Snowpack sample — Loveland Pass, Silver Plume, Colorado, USA (2/11/26, 12:00 PM MST)
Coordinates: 39.663, -105.886
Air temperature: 35 °F
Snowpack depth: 82 cm
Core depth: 40 cm
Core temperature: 23 °F
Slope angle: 13°, slope face: 12°
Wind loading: high
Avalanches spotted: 1
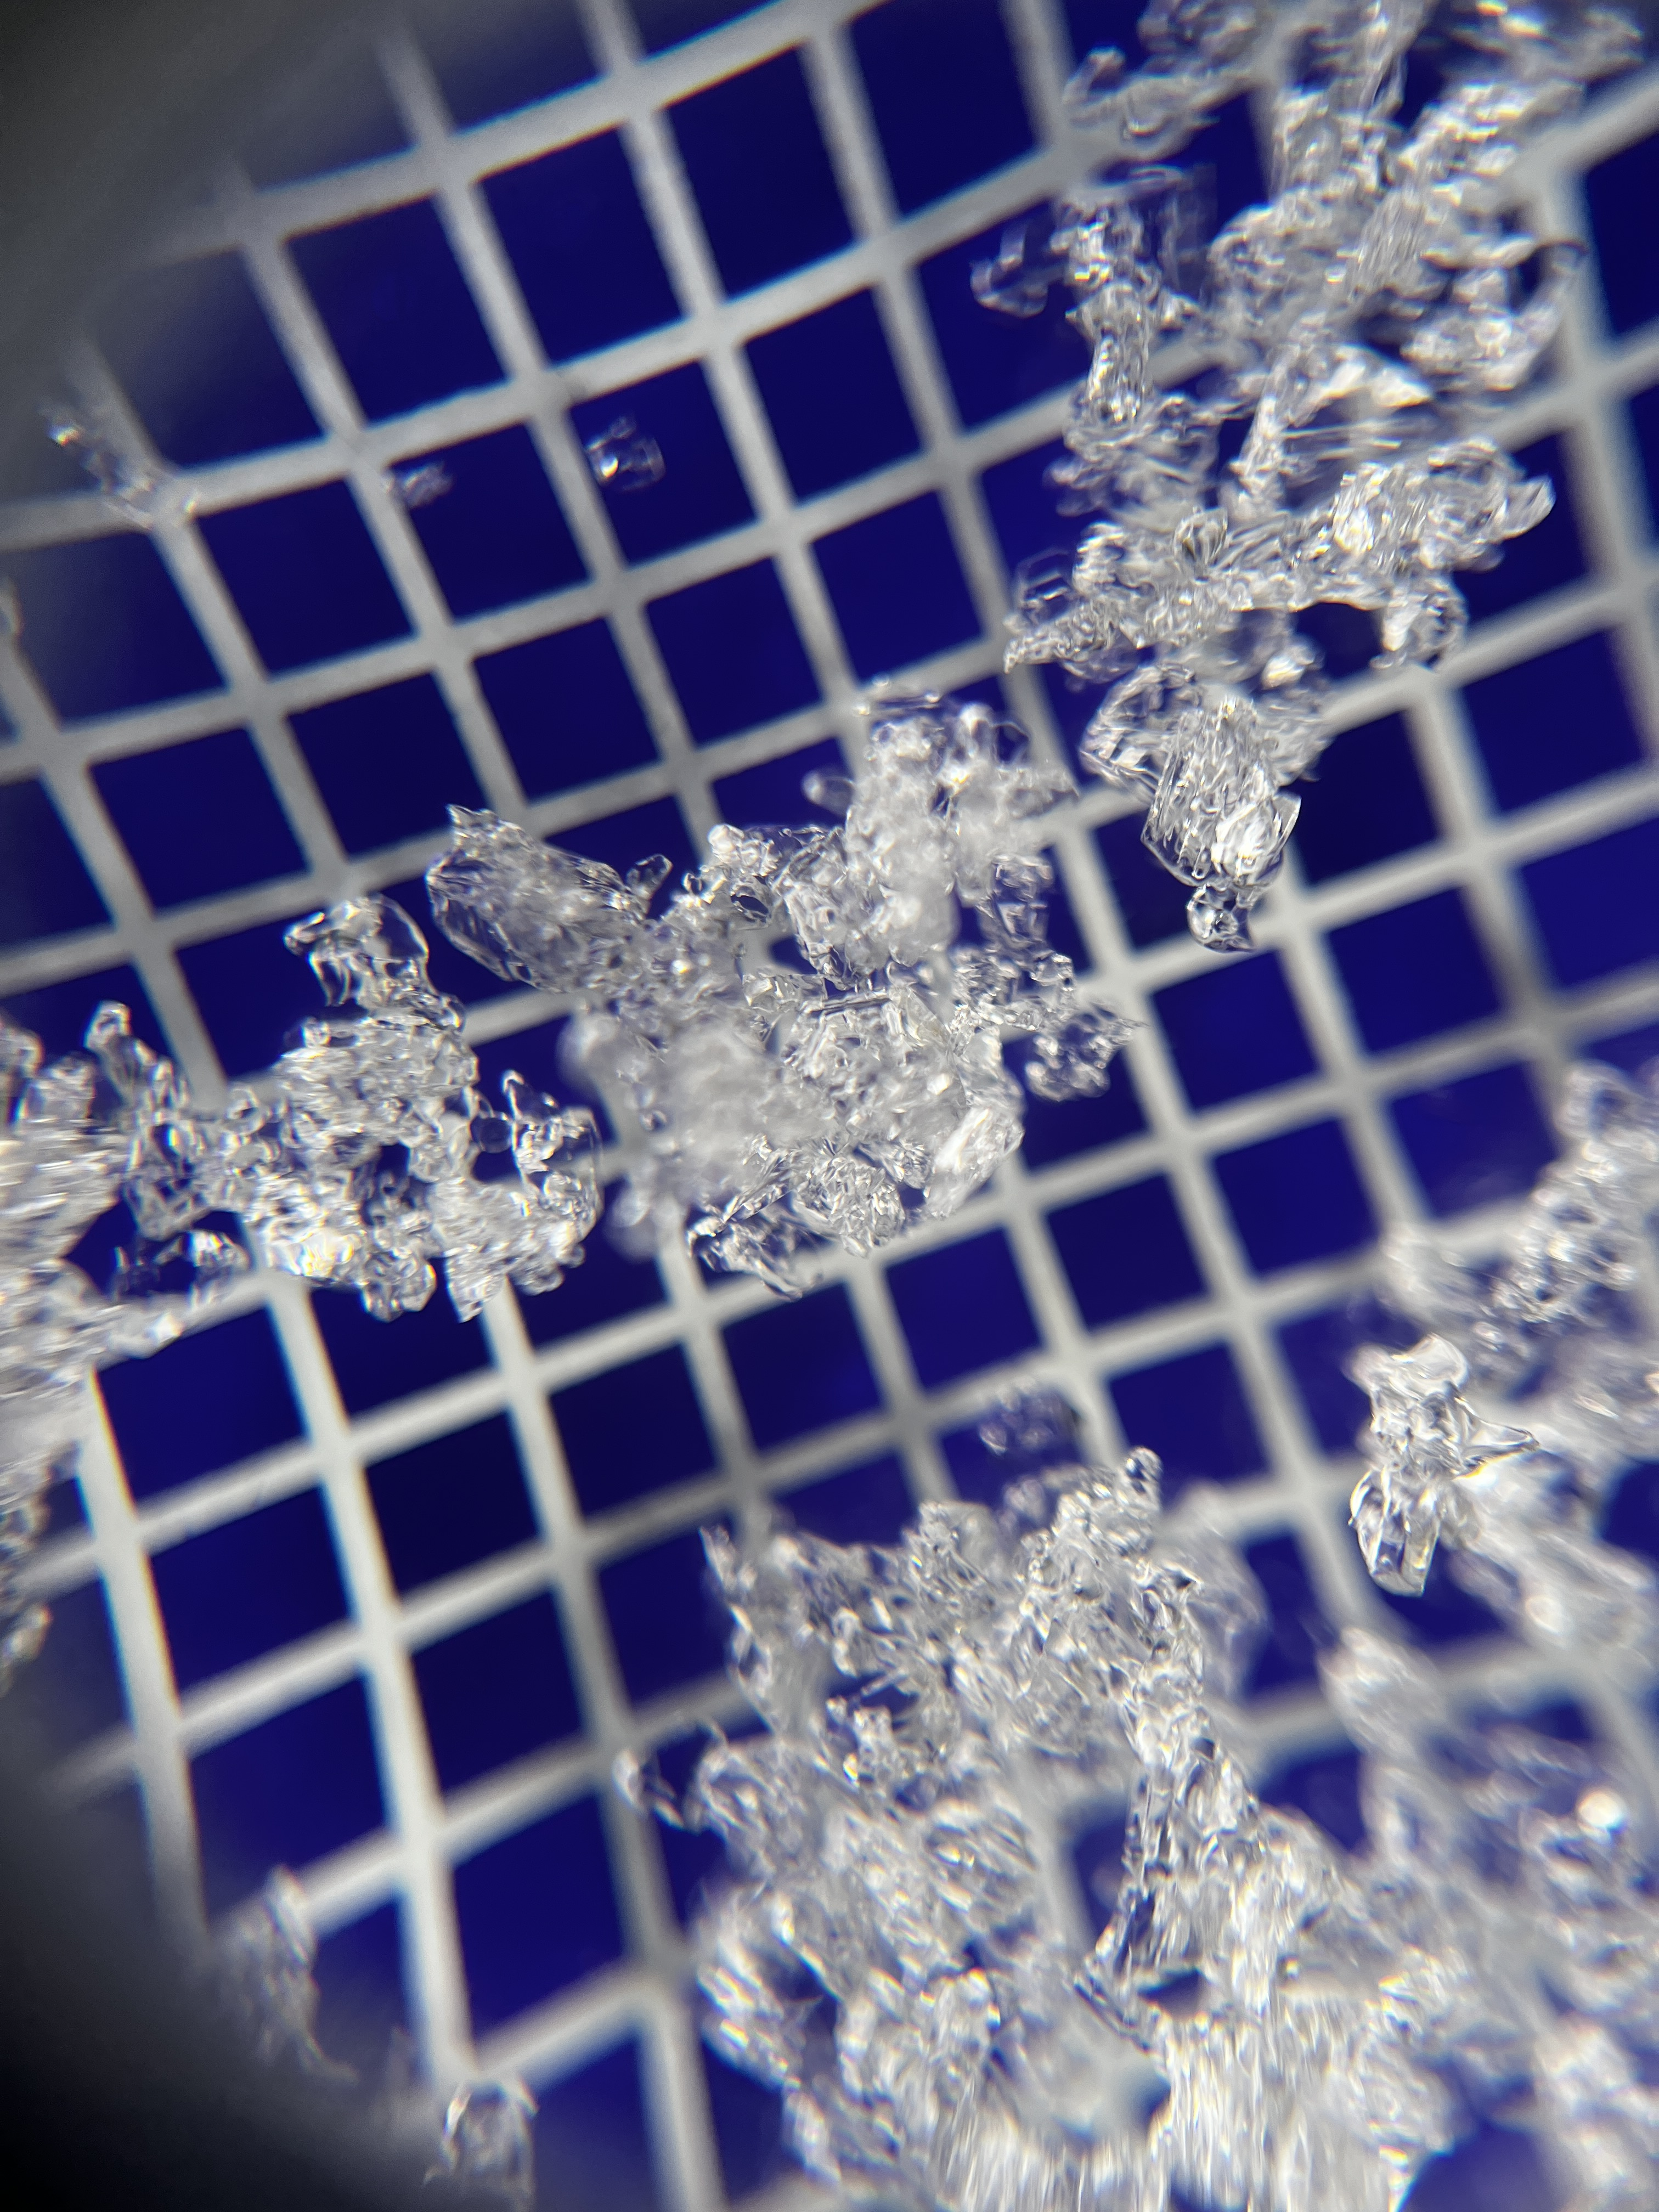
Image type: magnified_profile
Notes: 1 small avalanche spotted on the north side of the bowl, lots of wind loading